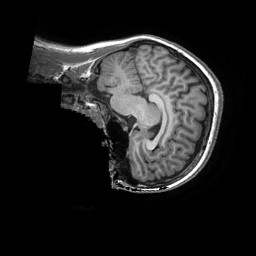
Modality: T1w
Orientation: sagittal
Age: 21
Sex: female
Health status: healthy
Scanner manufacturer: ge